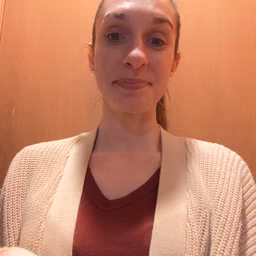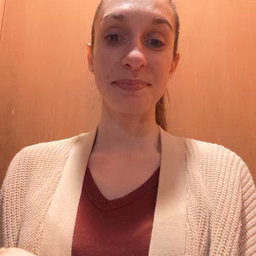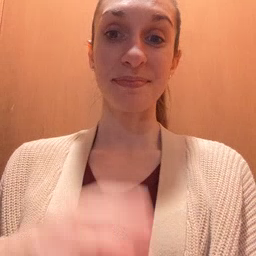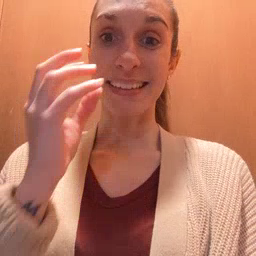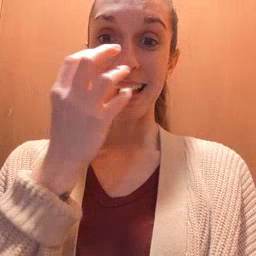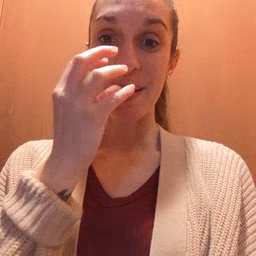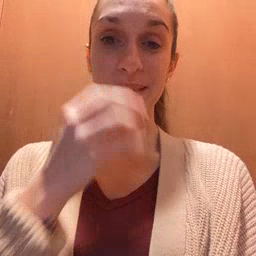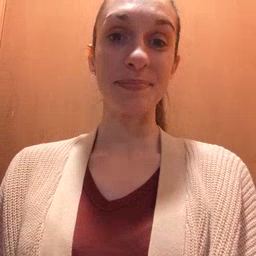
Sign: clown